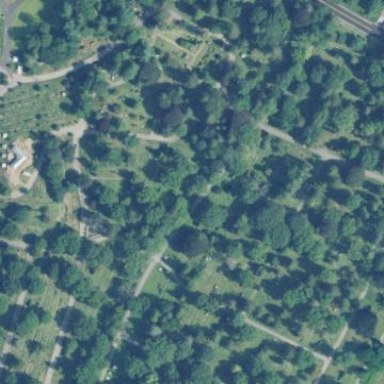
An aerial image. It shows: Cemetery.